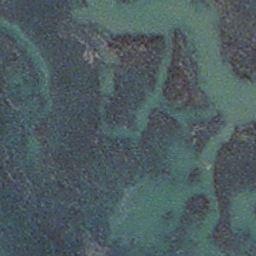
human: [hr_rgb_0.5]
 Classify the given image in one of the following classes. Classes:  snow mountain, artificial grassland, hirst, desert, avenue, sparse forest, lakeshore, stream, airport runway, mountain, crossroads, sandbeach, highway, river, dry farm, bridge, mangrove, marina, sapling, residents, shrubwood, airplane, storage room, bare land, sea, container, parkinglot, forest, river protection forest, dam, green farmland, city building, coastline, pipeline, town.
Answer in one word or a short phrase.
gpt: stream